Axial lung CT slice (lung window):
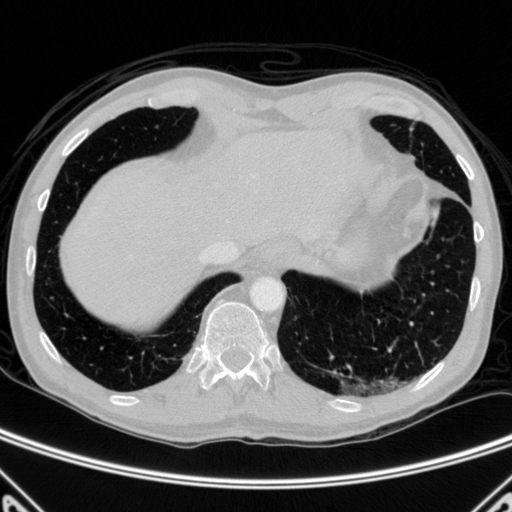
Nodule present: no